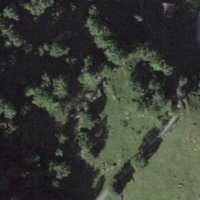
EUNIS habitat code: 23
Species observed at this site:
Lysandra coridon
Zygaena transalpina
Turdus viscivorus
Aphantopus hyperantus